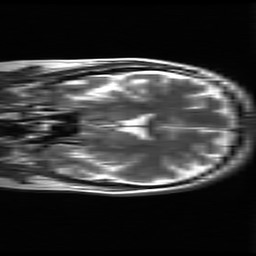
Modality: T2w
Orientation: coronal
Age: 40
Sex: female
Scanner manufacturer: ge
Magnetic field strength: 3 T
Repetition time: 5.192 s
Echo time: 0.1003 s